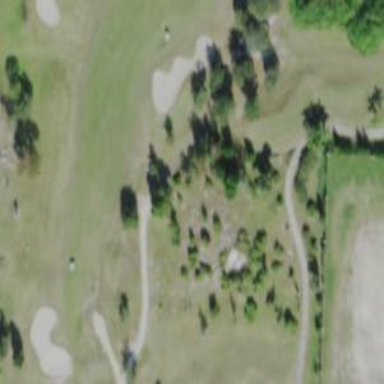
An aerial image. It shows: Grassy area designated as golf fairway.